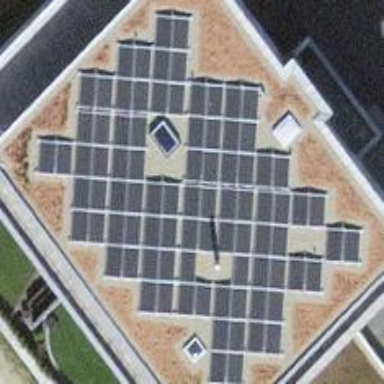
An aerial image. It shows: Solar power generator using photovoltaic method with solar photovoltaic panel types.